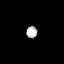
Tissue: lung
Cell type: Epithelial cells
Senescence score: 0.1531
Nuclear area (px): 136
Mean DAPI intensity: 173.449